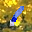
Label: 1